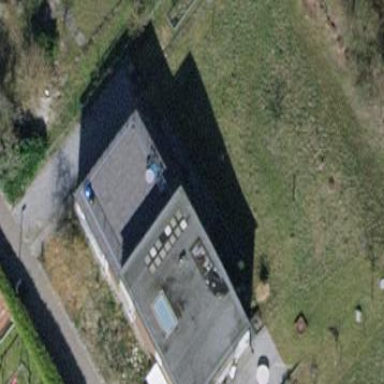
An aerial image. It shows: Flat-roofed building.